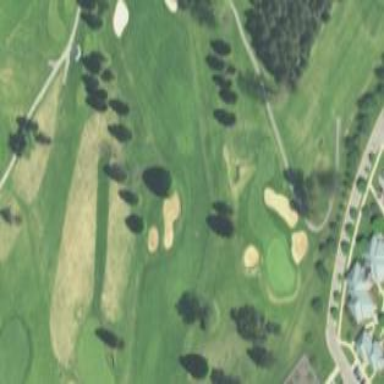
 with lush green grass covering the ground."